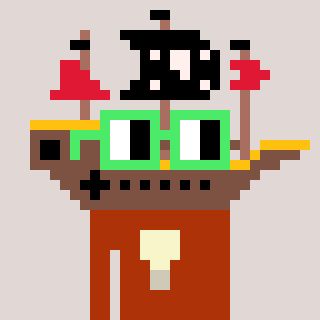
a pixel art character with square light green glasses, a pirateship-shaped head and a hotbrown-colored body on a warm background